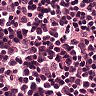
Metastatic tissue present: no